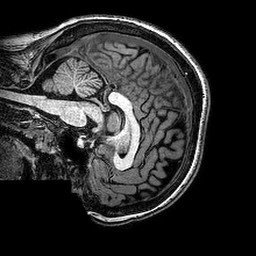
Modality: T1w
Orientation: sagittal
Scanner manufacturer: philips
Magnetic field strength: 3 T
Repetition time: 0.008315 s
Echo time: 0.00383 s